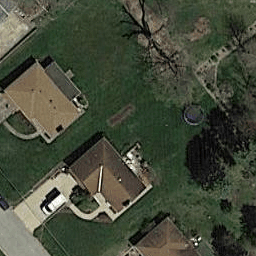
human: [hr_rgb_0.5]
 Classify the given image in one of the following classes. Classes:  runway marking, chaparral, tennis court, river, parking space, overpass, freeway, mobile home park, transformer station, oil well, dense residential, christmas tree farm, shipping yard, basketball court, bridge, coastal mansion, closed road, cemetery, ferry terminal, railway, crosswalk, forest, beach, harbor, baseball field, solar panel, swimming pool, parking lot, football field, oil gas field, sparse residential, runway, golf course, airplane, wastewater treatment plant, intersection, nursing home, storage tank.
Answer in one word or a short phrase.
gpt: sparse residential